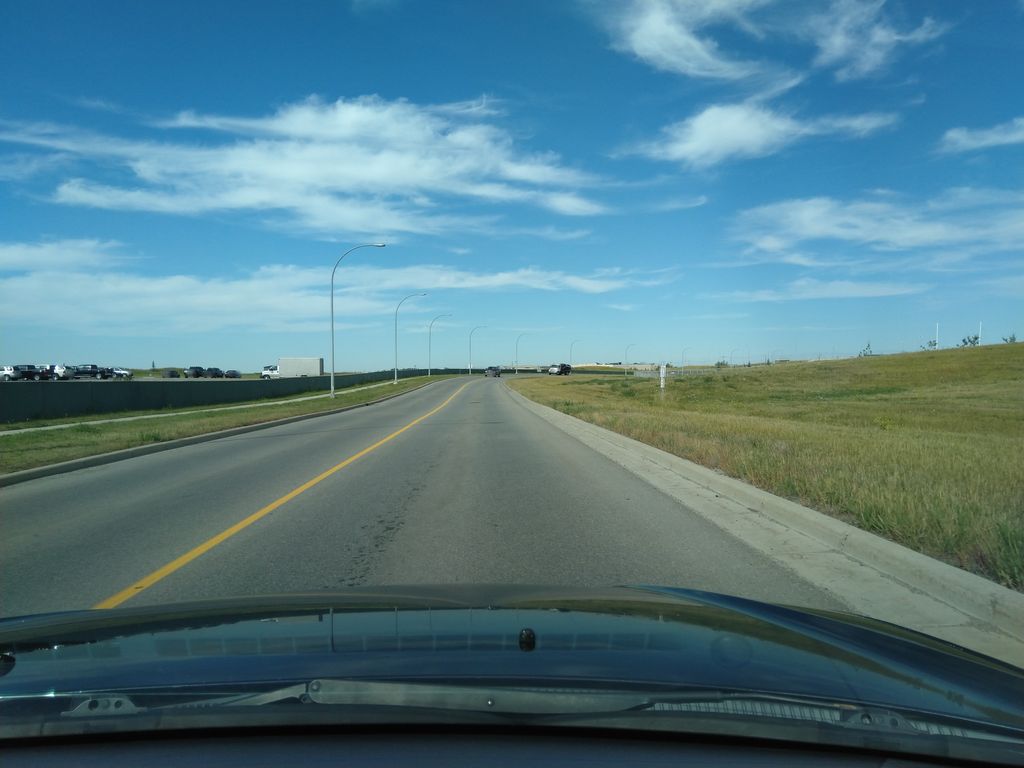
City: calgary